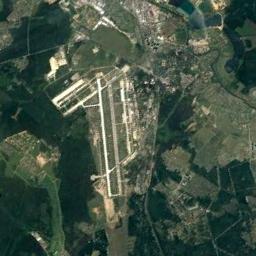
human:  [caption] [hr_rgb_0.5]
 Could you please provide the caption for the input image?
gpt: An airport is surrounded by many trees and grass .

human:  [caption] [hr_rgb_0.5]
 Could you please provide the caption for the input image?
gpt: There are two crossing runways here .

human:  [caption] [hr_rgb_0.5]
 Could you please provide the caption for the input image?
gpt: A complex airport with many runways and buildings is surrounded by a residential area and green spaces, Alongside many small lakes .

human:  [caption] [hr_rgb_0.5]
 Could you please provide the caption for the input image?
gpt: An airport with some parallel runways in the forest and some villages beside .

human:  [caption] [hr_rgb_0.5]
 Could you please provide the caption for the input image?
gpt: The airport is surrounded by grass .